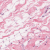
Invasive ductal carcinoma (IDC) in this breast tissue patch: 0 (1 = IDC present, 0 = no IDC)